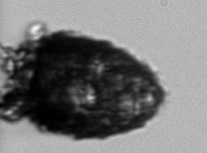
Label: Stenosemella_pacifica